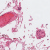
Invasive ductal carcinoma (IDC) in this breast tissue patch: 0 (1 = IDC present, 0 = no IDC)